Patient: sex F, age 66
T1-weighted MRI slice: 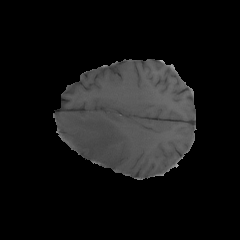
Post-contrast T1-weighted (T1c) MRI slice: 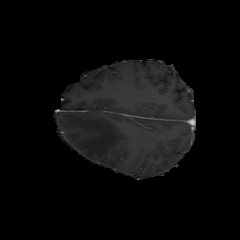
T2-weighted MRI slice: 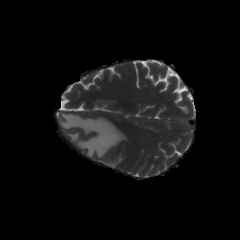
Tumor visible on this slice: yes
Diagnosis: Glioblastoma, IDH-wildtype
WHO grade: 4